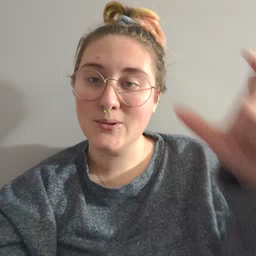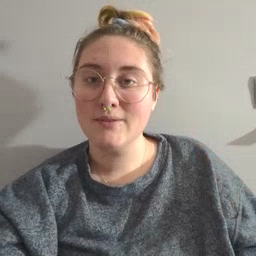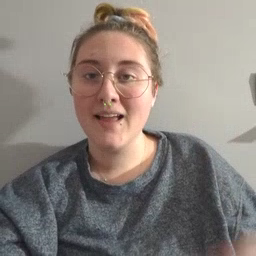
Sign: owl